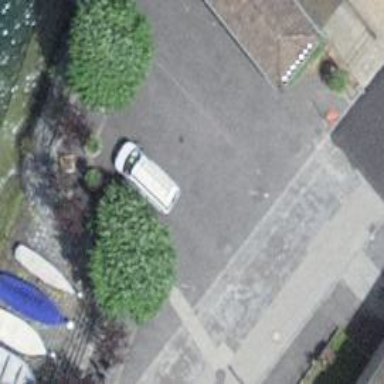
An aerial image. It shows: Post box.